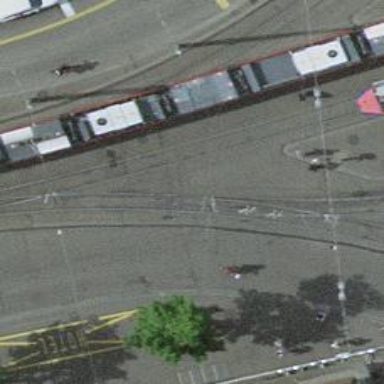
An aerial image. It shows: Asphalt surfaced service road with trolley wire.